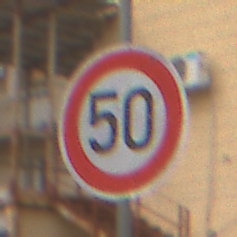
Verkehrszeichen: Geschwindigkeit50
Umgebung: Outdoor, Urban
Tageszeit: MorningAfternoon
Wetter: Overcast
Licht: Natural
Jahreszeit: NotSpecified
Kontrast: LowContrast